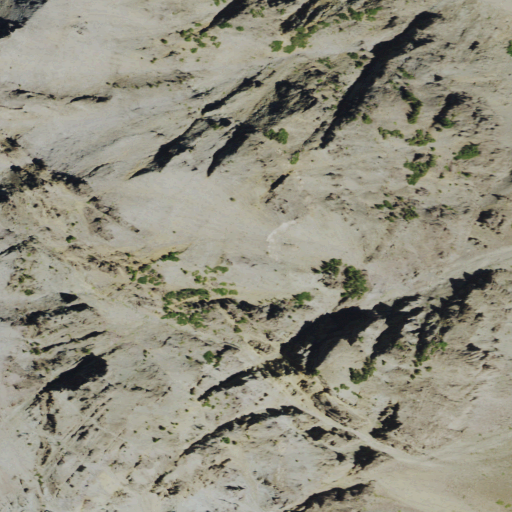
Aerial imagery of mountain in Wyoming named Mount Sniffel containing grassland, shrub, and barren land